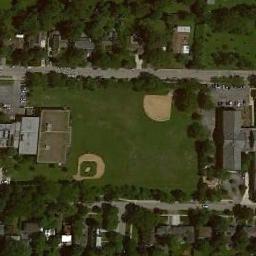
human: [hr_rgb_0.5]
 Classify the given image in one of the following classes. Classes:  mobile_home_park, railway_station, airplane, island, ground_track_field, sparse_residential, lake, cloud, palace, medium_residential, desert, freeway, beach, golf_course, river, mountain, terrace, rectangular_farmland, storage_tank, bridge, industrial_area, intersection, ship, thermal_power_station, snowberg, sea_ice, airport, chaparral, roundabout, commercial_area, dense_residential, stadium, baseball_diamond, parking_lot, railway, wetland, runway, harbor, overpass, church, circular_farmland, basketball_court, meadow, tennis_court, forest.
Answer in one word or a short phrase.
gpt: baseball_diamond